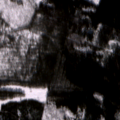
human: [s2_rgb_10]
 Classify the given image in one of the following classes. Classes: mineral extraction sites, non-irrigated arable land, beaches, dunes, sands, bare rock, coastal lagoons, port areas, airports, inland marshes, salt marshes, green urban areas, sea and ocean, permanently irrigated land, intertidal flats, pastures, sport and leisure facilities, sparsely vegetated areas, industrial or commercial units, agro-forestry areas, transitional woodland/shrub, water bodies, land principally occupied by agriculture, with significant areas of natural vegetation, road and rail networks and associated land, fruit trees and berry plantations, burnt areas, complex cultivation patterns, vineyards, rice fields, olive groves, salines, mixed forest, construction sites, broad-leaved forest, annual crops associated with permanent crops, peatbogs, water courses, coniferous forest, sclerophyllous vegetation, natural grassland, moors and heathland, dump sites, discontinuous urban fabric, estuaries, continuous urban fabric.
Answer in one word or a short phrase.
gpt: coniferous forest, mixed forest, transitional woodland/shrub